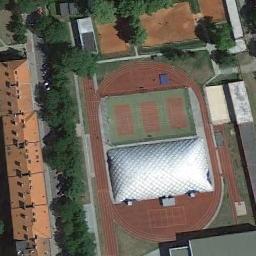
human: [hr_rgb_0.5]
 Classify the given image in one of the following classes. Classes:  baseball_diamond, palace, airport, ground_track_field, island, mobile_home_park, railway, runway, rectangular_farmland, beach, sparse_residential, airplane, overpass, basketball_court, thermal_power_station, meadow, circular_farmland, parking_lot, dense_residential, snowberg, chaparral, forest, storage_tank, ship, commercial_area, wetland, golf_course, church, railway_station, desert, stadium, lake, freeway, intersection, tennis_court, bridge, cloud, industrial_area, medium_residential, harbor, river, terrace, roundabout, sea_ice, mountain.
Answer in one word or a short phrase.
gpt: ground_track_field